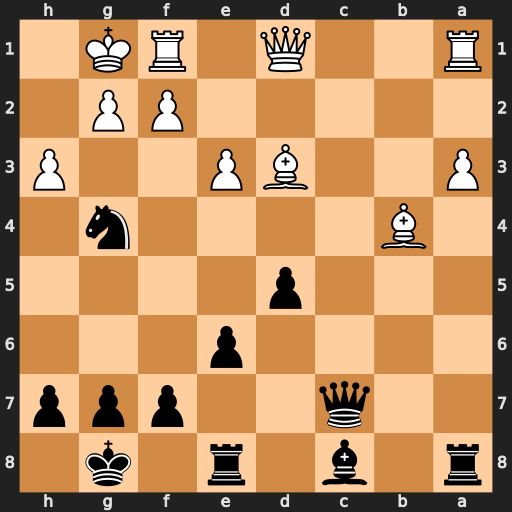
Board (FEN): r1b1r1k1/2q2ppp/4p3/3p4/1B4n1/P2BP2P/5PP1/R2Q1RK1
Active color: b
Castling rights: -
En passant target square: -
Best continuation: Qh2#